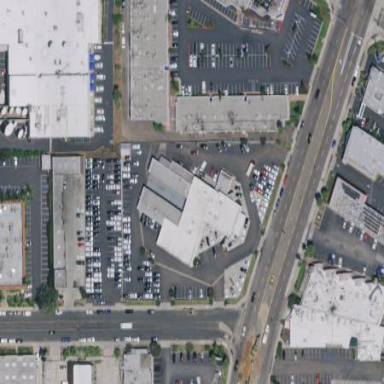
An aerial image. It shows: Commercial building housing car shop.